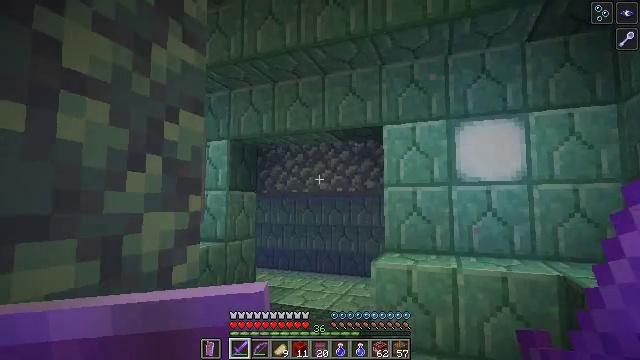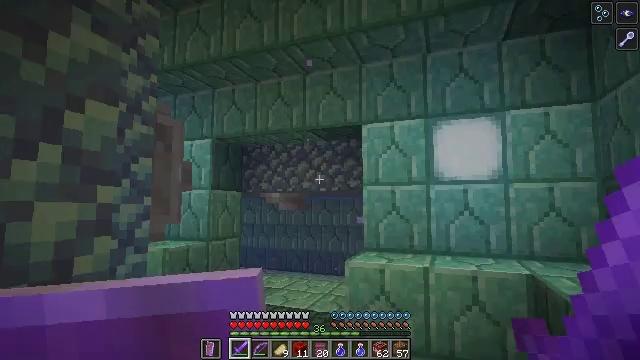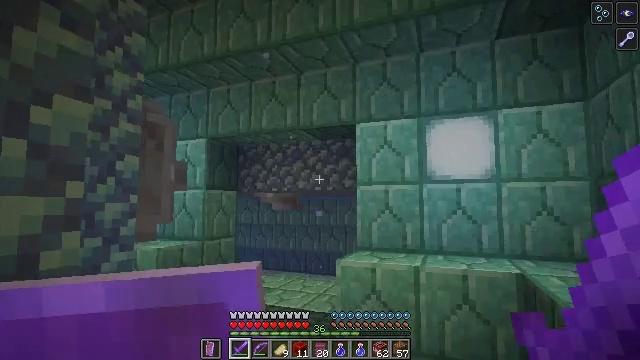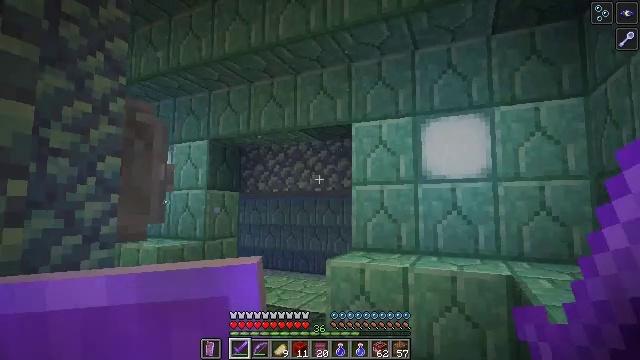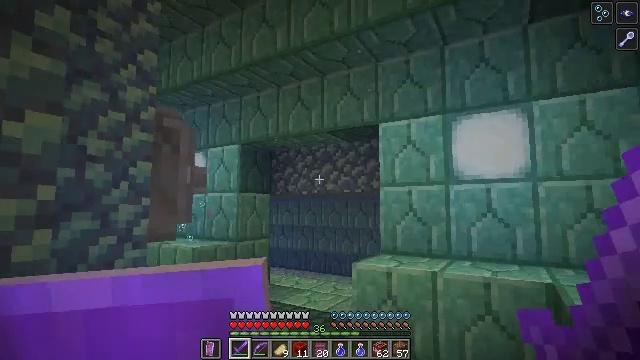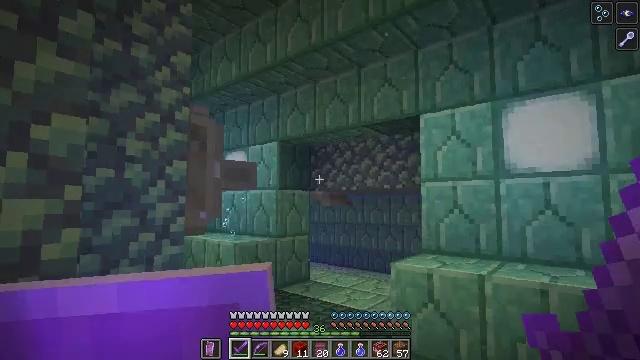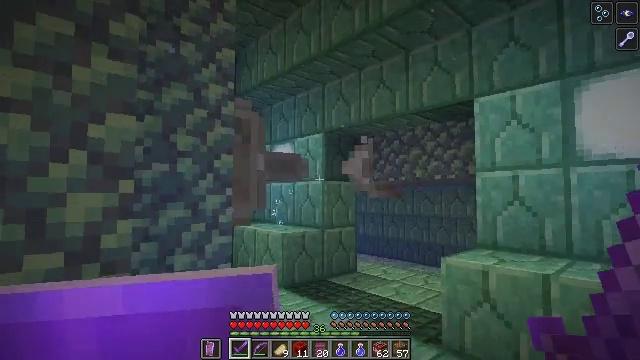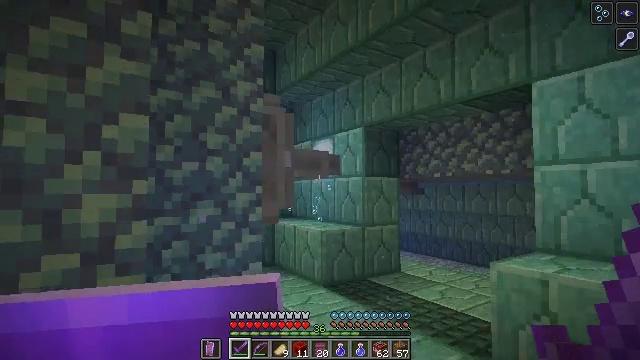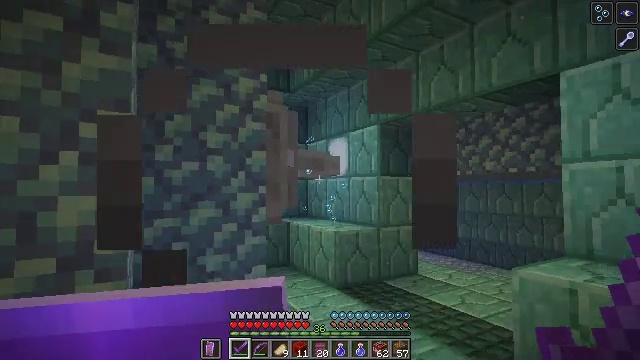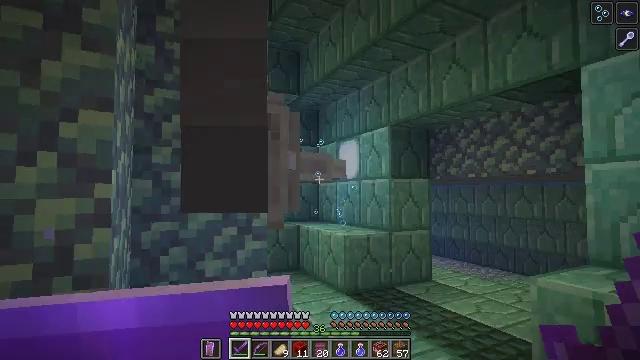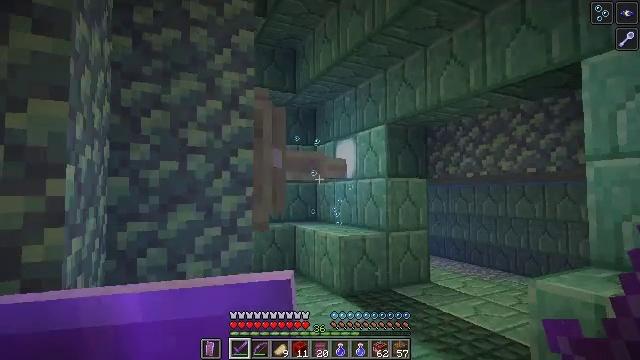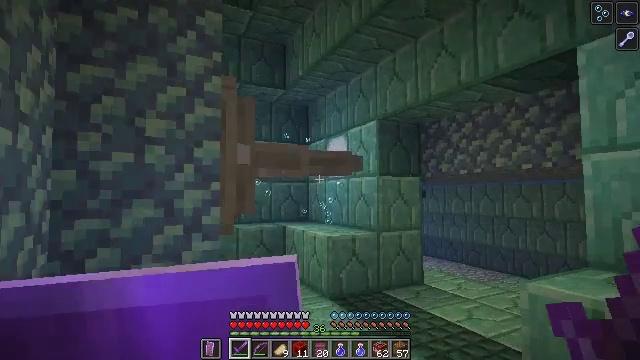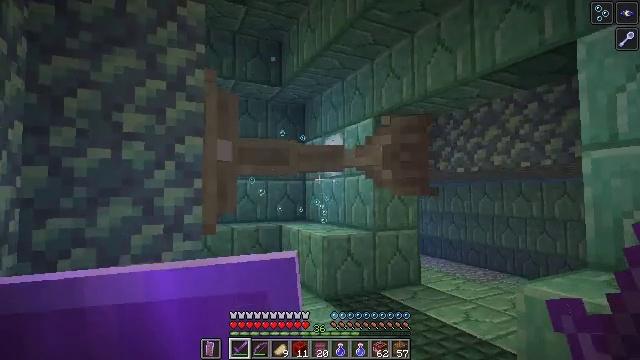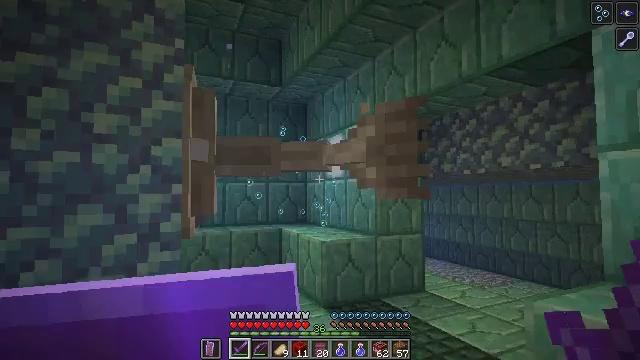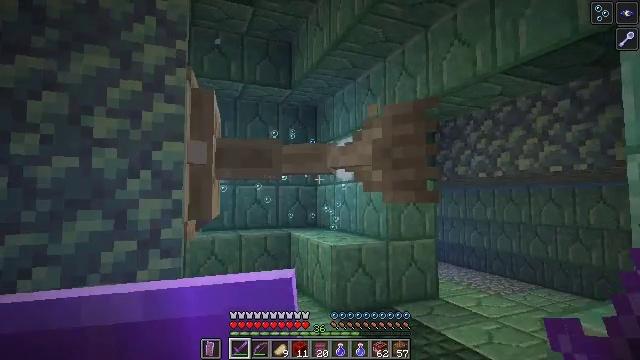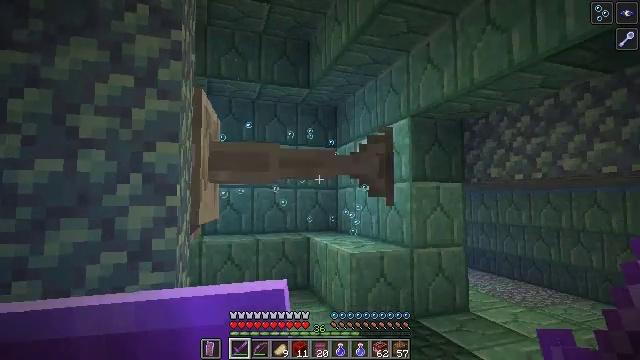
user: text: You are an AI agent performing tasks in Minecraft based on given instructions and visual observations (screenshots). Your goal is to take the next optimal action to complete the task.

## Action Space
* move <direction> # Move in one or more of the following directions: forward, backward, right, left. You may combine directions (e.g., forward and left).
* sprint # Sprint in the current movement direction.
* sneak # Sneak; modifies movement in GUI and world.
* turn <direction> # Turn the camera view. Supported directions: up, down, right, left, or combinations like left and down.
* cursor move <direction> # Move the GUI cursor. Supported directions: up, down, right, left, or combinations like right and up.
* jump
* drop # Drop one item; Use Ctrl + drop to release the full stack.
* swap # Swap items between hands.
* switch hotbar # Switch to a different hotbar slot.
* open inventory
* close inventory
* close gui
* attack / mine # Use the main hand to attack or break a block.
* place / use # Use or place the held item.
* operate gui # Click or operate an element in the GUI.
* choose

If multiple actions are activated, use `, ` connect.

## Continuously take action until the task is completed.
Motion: motion action
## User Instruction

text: Kill an elder guardian.
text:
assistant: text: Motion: move right
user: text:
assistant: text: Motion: move right
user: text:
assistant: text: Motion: move right, turn left
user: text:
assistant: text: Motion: move right, turn left
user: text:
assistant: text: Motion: move right, turn left
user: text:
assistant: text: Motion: move right, turn left and down
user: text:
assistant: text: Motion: move forward and move right, turn left
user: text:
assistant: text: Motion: move forward and move right, turn left
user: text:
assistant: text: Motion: move forward and move right, turn left
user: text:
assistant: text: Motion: move forward and move right
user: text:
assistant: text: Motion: move forward and move right
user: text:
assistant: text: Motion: move forward and move right
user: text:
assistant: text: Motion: move forward, turn left
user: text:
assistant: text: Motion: move forward, turn left
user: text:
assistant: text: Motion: move forward, turn left
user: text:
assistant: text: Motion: move forward, turn left
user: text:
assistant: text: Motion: move forward, turn left
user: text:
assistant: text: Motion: move forward, turn left
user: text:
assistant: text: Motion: move forward, turn left and up
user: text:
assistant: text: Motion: move forward, turn left and up
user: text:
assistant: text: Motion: move forward, turn left
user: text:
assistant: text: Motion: move forward, turn left
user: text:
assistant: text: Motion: move forward and move right, turn left
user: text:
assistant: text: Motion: move forward and move right
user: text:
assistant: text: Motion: move forward and move right, turn left
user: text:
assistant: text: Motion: move forward and move right, turn left
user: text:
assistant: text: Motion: move forward and move right, turn left
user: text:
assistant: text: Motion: move forward and move right, turn left
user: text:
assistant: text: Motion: move forward and move right, turn left
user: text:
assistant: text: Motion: move forward and move right, turn left